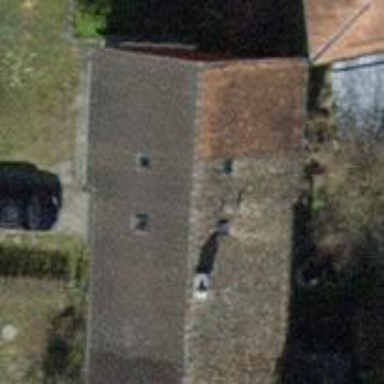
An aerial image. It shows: Farm building with gabled roof.